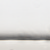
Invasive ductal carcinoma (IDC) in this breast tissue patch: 0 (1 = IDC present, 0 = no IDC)